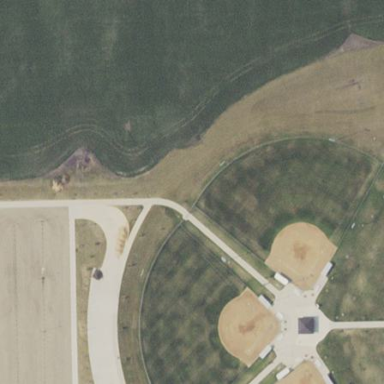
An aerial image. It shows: Softball pitch for leisure and sport activities.